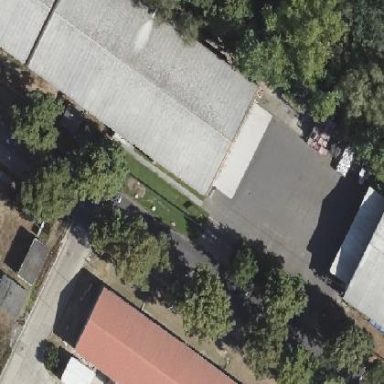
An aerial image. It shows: Commercial building.